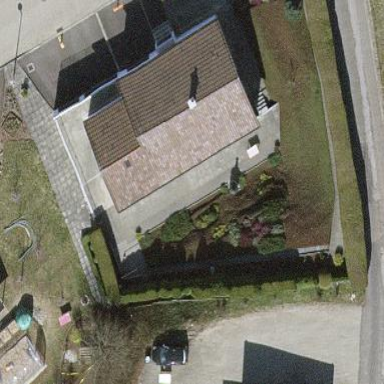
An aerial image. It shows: Simple house.